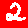
Digit: 2